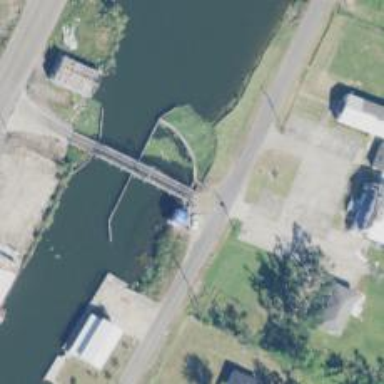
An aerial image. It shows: Swing bridge over residential road.